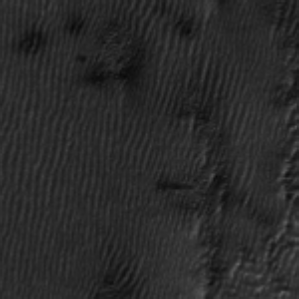
Label: frost